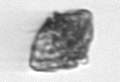
Label: Kryptoperidinium_triquetrum